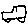
Label: car